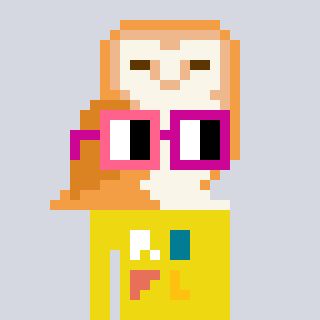
a pixel art character with square pink and red glasses, a owl-shaped head and a yellow-colored body on a cool background